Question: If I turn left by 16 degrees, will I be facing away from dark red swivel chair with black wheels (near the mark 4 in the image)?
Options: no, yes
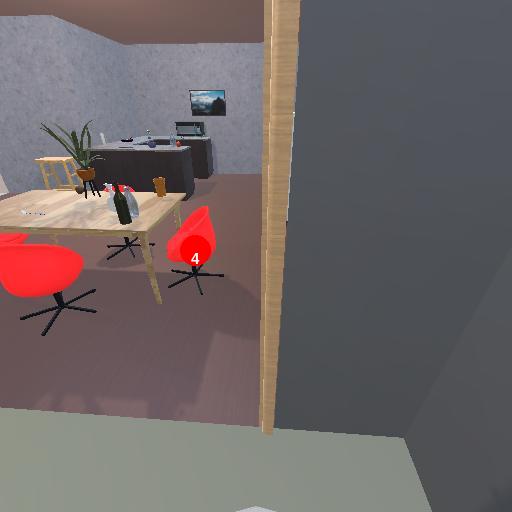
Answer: no